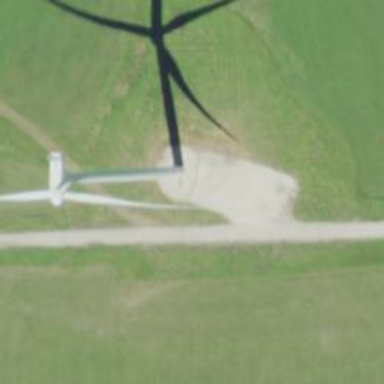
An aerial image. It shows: Wind turbine generator powered by wind.